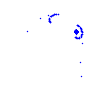
Particle: electron